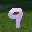
Label: 9